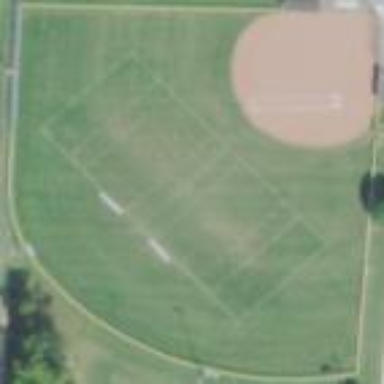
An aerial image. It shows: Baseball pitch for leisure land.